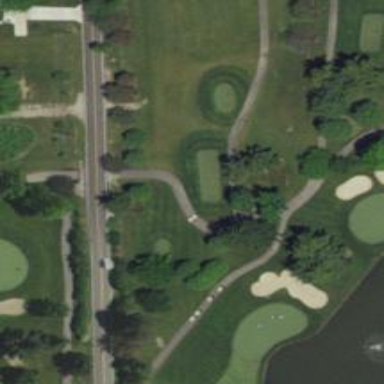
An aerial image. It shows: Path for both roads and golfers.